Question: I have a TextView within a ScrollView, which currently scrolls to the bottom of the TextView.
The TextView is filled dynamically constantly updating (the TextView is essentially acting as an actions console).
However, the problem I am having is that when the dynamic text is added to the ScrollView, the user can scroll past the text into black space, which is increasing everytime more content is added to the TextView.
I have tried various different apporaches however none of these gave the right outcome. I cannot use maxLines or define height of the layouts as I need this to be dynamic for the various screen sizes, which the number of lines visible constantly changing.
I had also orginally done this progromatically, however this was crashing at random time and therefore would like to keep it in my layout (better usabilty), example code below:
'''
final int scrollAmount = update.getLayout().getLineTop(update.getLineCount()) - update.getHeight();
if(scrollAmount > 0)
{
update.scrollTo(0, scrollAmount);
}
'''
The code below is my current layout xml being used to automatically scroll my TextView to the bottom as content is added:
'''
<ScrollView
android:layout_width="fill_parent"
android:layout_height="fill_parent"
android:layout_above="@+id/spacer2"
android:layout_below="@+id/spacer1"
android:fillViewport="true" >
<LinearLayout
android:layout_width="fill_parent"
android:layout_height="wrap_content"
android:orientation="vertical" >
<TextView
android:id="@+id/battle_details"
android:layout_width="fill_parent"
android:layout_height="wrap_content"
android:gravity="center"
android:textSize="12dp"
android:layout_gravity="bottom" />
</LinearLayout>
</ScrollView>
'''

EDIT - This is the code I am using to add text to my TextView:
'''
private void CreateConsoleString()
{
TextView update = (TextView)findViewById(R.id.battle_details);
String ConsoleString = "";
// BattleConsole is an ArrayList<String>
for(int i = 0; i < BattleConsole.size(); i++)
{
ConsoleString += BattleConsole.get(i) + "
";
}
update.setText(ConsoleString);
}
'''
EDIT 2 - I add content to the BattleConsole like this:
'''
BattleConsole.add("Some console text was added");
CreateConsoleString();
'''
To sum up my only issue is the ScrollView and/or TextView is adding blank space to the bottom rather than stop the user from scrolling at the last line of text. Any help or guidence as to where I am going wrong would be much appreciated.
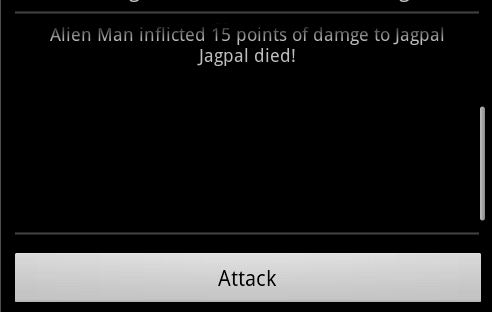
Answer: It looks like that when you call
'''
BattleConsole.get(i)
'''
it sometimes returns an empty 'String' so you are just basically adding new lines to your 'TextView'.
You can do this for example:
'''
StringBuilder consoleString = new StringBuilder();
// I'm using a StringBuilder here to avoid creating a lot of 'String' objects
for(String element : BattleConsole) {
// I'm assuming element is not null
if(!"".equals(element)) {
consoleString.append(element);
consoleString.append(System.getProperty("line.separator")); // I'm using a constant here.
}
}
update.setText(consoleString.toString());
'''
If you could post the code of 'BattleConsole' I could help you more.